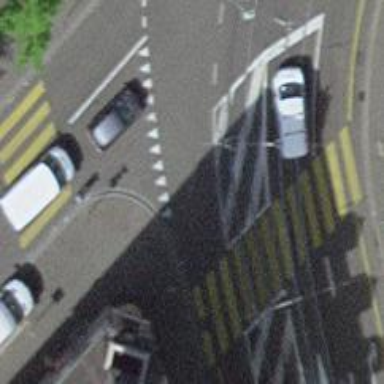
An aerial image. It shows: Tram level crossing on railway.